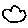
Label: cloud